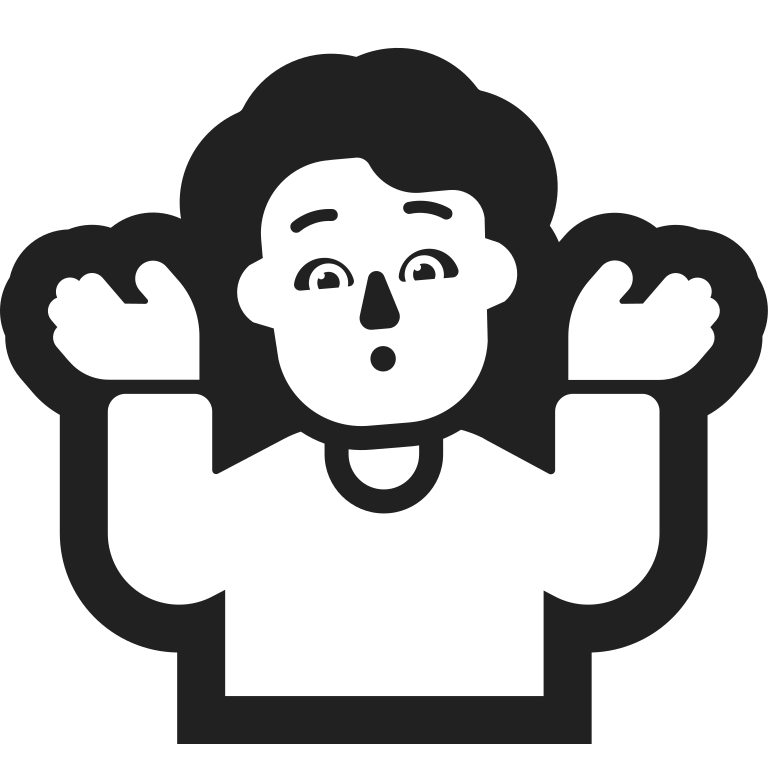
person shrugging high contrast default